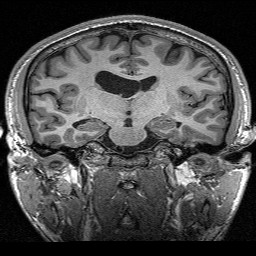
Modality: T1w
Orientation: sagittal
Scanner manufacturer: siemens
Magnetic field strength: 3 T